Question: I need to add HTML Tags in a precise position using Javascript
'''
<div id="myId">
<div id="addAfter"><div>
<***here I need to add a set off HTML Tags***>
<div ><div>
<div><div>
</div>
'''
javascript code
'''
var ol = '<ol id ="div_blue"><li><img id="blueUp" src="<c:url value="/resources/style/images/btup.png"/>" alt =""/></li><li>....</li>< /ol>' ;
$("#myId").InsertInPosition2(ol);
'''
but how to define InsertInPosition2?
thanks
imprim ecran

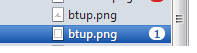
Answer: Use <URL>
'''
$("#addAfter").after(ol);
'''
Demo: <URL>
If you want to add the element with reference to the parent element then
'''
$("#myId").children().first().after(ol);
'''
Demo: <URL>